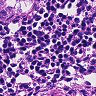
Metastatic tissue present: no